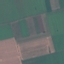
Land use / land cover: AnnualCrop